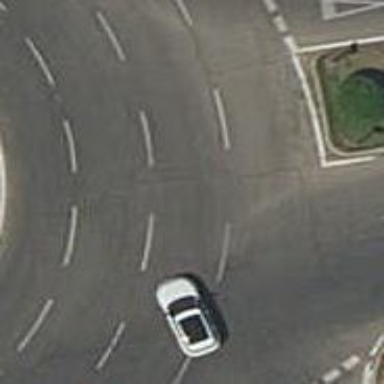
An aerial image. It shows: Residential road with asphalt surface surrounding roundabout. There are no sidewalks present.